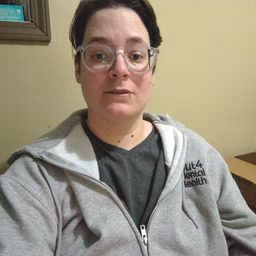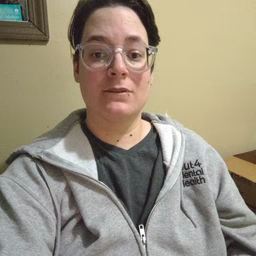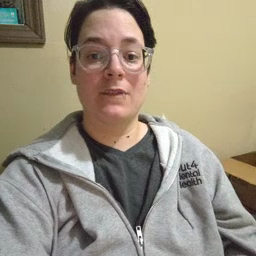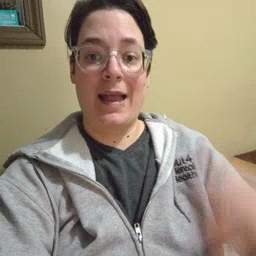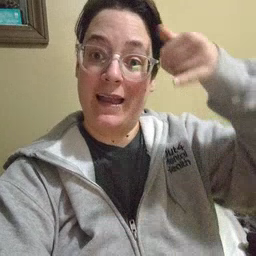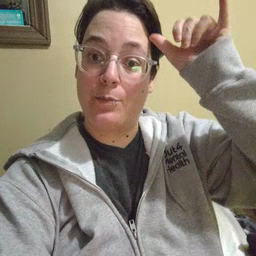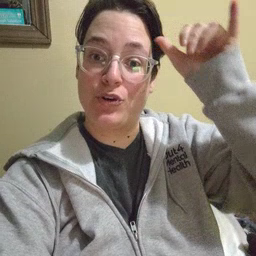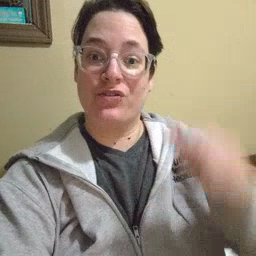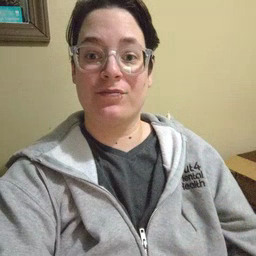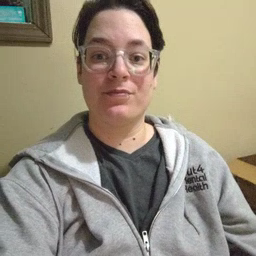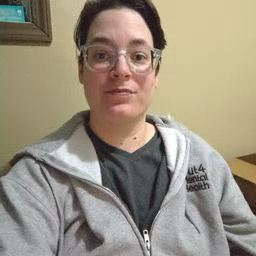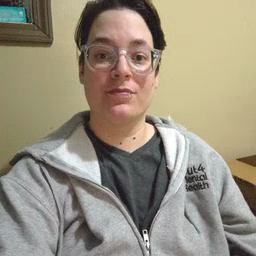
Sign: cowboy